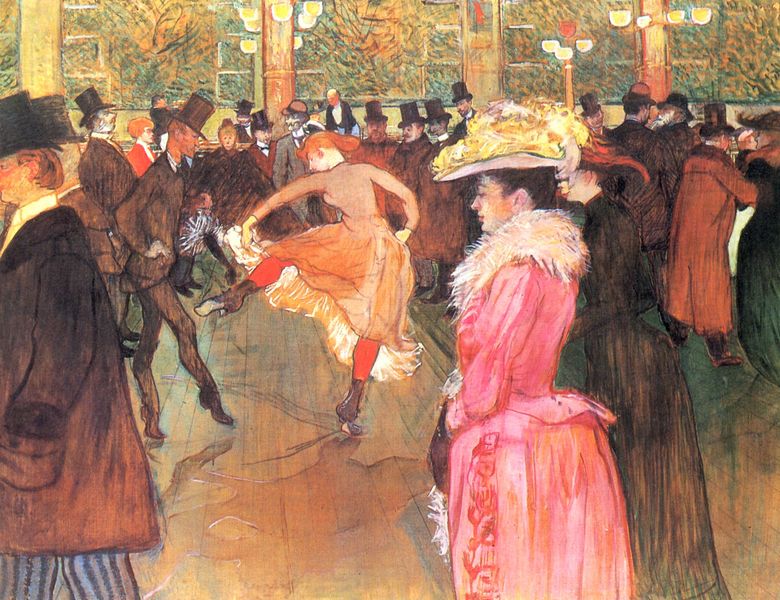
Titel: Ball im Moulin Rouge
Künstler: Henri de Toulouse-Lautrec
Standort: Philadelphia (Pennsylvania)
Institution: Philadelphia Museum of Art
Schlagwörter: blau, feder, gemälde, mann, schatten, weiß, bäume, frauen, gelb, grün, menschen, bar, damen, degas, elegant, femmes, fenster, frankreich, frau, handschuhe, holz, hut, hüte, kleid, kleider, lampe, lampen, laterne, laternen, licht, lichter, männer, orange, paris, schmuck, schwarz, toulouse lautrec, ausblick, boa, dame, federboa, park, rose, rot, ball, fest, gesellschaft, herren, party, rock, tanz, zylinder, anzug, bart, bärte, feier, hose, jacke, alte, falten, federn, kragen, pelz, herr, boden, haare, mantel, paar, bühne, tanzen, tänzerin, zilinder, rosa, beine, taille, parkett, schuhe, tanzsaal, zuschauer, dielen, saal, frack, duktus, jugendstil, holzboden, zopf, homme, jaune, redingote, gestreift, streifen, leuchter, bretter, holzdielen, striche, rothaarig, strümpfe, kontur, noir, chapeau, tupfen, hutschmuck, mäntel, lautrec, toulous lautrec, stiefel, dielenboden, toulouse, henri, belle époque, strumpfhose, smoking, bourgeois, jupe, rouge, pavillon, absatz, femme, mort, peinture, klieder, tänzer, fin de siecle, ros, robe, fröhlichkeit, ballkleid, fesnter, lumiere, verglasung, coule de paris, couple, dessin, festsaal, ballsaal, couleur, touche, toile, impressionnisme, plume, tableau, encre, fete, soirée, costumes, jambes, hommes, salle, tanzfläche, chapeaux, aquarelle, danse, bal, bas, fourrure, parket, kokotten, danseuse, danseuses, cancan, parquet, chaussures, lumieres, français, männer mann, farbif, renoir, société, cocotte, french cancan, gesell, la boh1eme, nallsaal, plumes, haut de forme, bergere, aristocrats, lampadaire, dance, tänzzer, parket lampen, lautrexc, folies, electricité, moulin rouge, cabaret, montmartre, lampes, manteaux, shuffle, 19ème siècle, hat, plancher, lamoten, golue, dancing, lady, gentleman, light bulbs, wooden floor, verrière, redingoite, plues, goulue, prostituée, danseur, hoilzboden, évènement